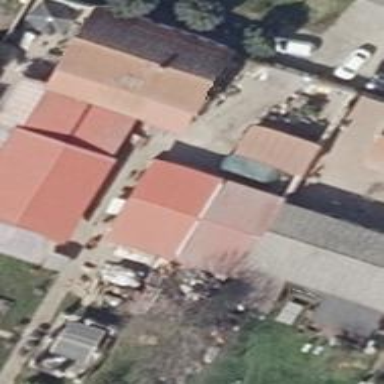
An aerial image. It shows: Gabled building.